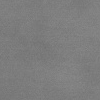
Atmospheric dust classification: dusty